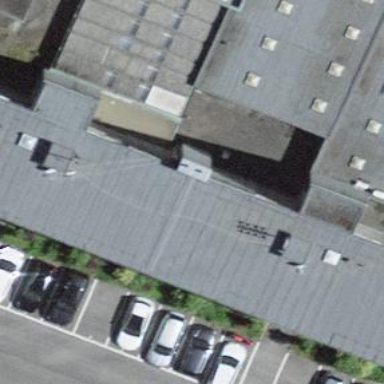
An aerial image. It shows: Hipped roof on apartment building.